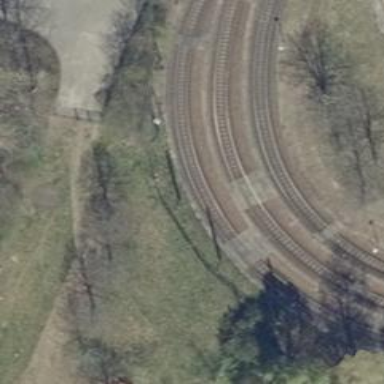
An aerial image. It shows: Tram crossing on the railway.